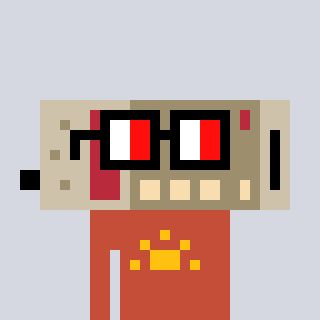
a pixel art character with square glasses with black frames and red eyes, a cordless phone-shaped head and a rust-colored body on a cool background